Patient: sex M, age 24
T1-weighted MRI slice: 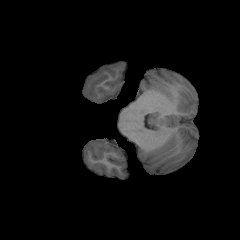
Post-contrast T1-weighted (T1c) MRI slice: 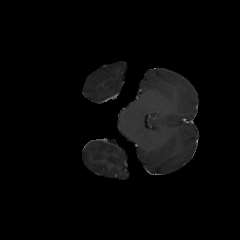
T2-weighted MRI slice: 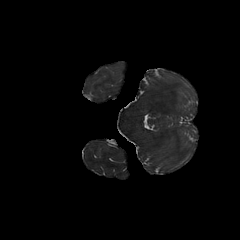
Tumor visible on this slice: no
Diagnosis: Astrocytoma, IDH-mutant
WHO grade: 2